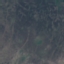
Land use / land cover: HerbaceousVegetation